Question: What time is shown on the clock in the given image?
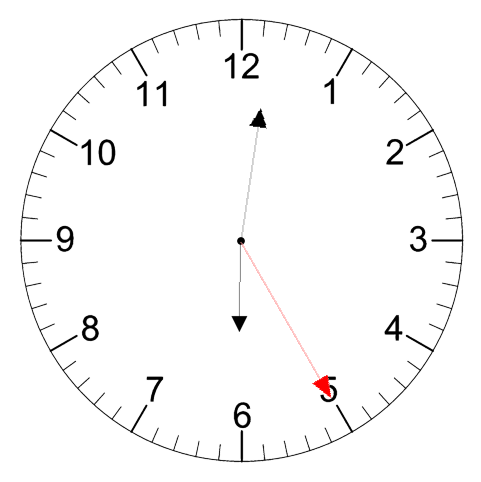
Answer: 06:01:25